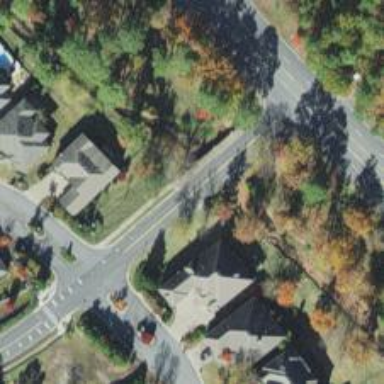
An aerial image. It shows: Residential road with bridge.